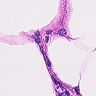
Metastatic tissue present: no